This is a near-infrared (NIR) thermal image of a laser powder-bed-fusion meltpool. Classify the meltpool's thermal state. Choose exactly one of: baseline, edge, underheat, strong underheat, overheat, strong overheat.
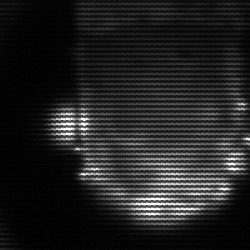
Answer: baseline